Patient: sex F, age 49
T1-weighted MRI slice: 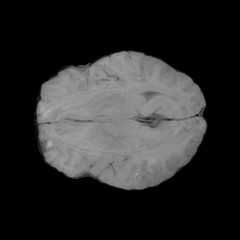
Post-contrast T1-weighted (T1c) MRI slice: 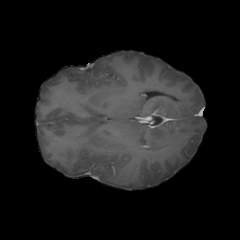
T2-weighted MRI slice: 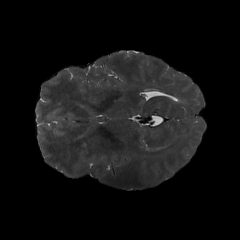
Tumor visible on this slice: no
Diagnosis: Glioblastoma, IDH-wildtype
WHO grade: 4